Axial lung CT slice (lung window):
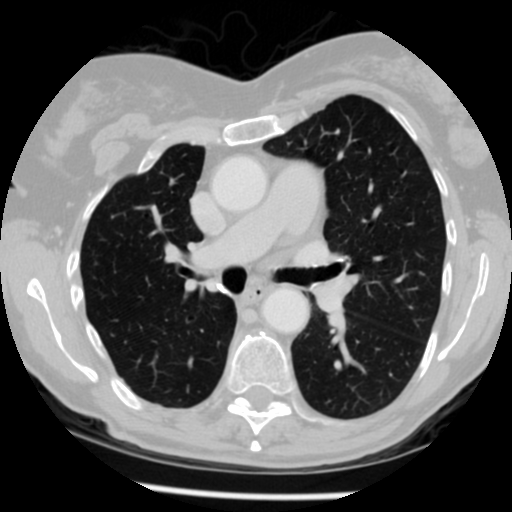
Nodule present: no